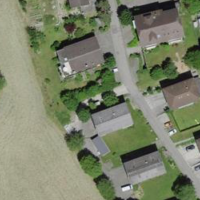
EUNIS habitat code: 54
Species observed at this site:
Fritillaria meleagris